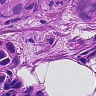
Metastatic tissue present: yes